На дне колодца лежит небольшого размера груз, привязанный к невесомому упругому шнуру. Другой конец шнура прикреплен к оси колодезного ворота, а на самом шнуре сделана метка (см. рисунок).  В начальный момент времени шнур не провисает и не растянут. Затем ворот начинают вращать, наматывая шнур на ось.
Какую работу нужно совершить, чтобы оторвать груз от дна колодца? В начальный момент длина шнура равна $l$, а метка на шнуре находится на расстоянии $0.9 l$ от дна колодца. Известно также, что шнур, наматываясь на ворот, не проскальзывает по нему, а метка в момент отрыва груза от дна колодца оказывается на оси ворота.
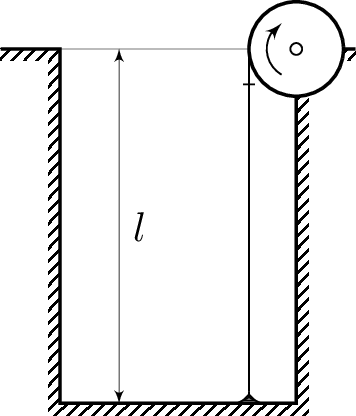
Решение: Обозначим длину растянутого шнура через $L=10 l / 9$, a его коэффициент упругости — через $k$. Вся работа пойдет на увеличение потенциальной энергии шнура:$$A=\Delta E_{пот}=k \frac{(L-l)^{2}}{2}.$$Из условия имеем $m g=\frac{1}{9} k l$. Отсюда получаем$$A=\frac{9 m g}{l} \frac{l^{2}}{2 \cdot 9^{2}}=\frac{m g l}{18}.$$Для сравнения можно вычислить работу по натяжению шнура длиной $0.9 l$ до длины $l$: $A^{*}=\frac{m g l}{20}$. Очевидно, что эта работа должна быть немного меньше вычисленной выше, так как часть работы $A$ перейдет в упругую энергию участка шнура, намотанного на ворот.
Ответ: $$ A=\frac{m g l}{18}. $$
Темы:
T, Всероссийские, Работа, Упругость, Деформация